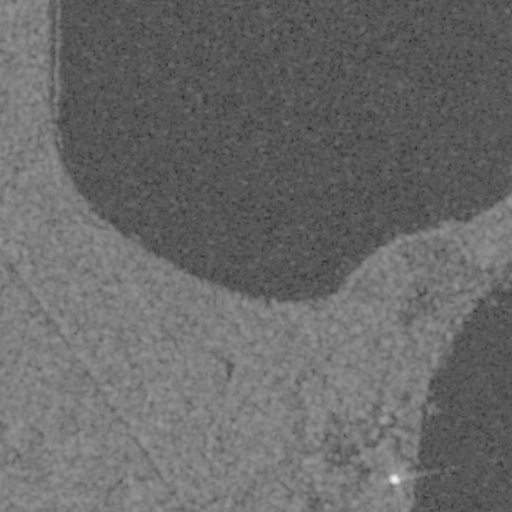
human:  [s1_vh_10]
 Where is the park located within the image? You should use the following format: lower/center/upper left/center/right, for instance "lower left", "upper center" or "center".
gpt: The park is located in the lower right of the image.
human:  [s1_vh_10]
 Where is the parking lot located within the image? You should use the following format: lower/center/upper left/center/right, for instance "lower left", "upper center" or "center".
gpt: The parking lot is located in the center right of the image.
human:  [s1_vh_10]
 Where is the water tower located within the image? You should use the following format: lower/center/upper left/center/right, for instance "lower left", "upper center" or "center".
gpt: The water tower is located in the lower right of the image.
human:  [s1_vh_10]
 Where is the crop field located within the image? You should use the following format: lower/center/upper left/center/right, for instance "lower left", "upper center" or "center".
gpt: There is no crop field in the image.

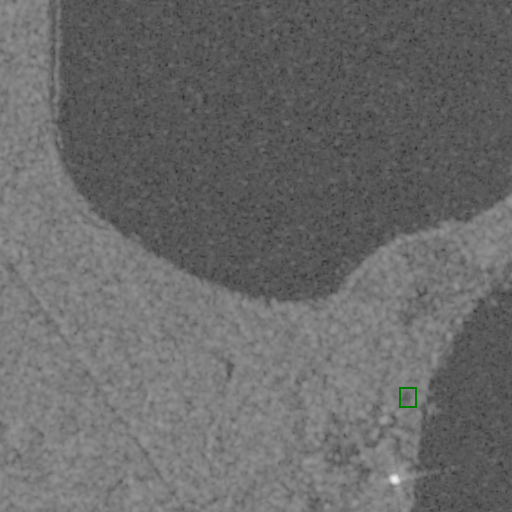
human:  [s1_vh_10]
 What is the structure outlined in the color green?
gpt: The structure outlined in green is a park.
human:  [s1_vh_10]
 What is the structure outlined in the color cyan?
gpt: There is no cyan outline.